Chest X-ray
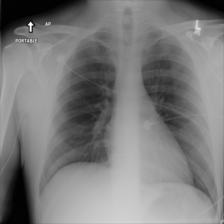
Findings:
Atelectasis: negative
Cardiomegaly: negative
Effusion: negative
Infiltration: negative
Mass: negative
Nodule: negative
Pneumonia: negative
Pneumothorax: negative
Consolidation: negative
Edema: negative
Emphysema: negative
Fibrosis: negative
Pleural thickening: negative
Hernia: negative